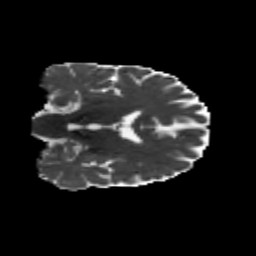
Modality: MD
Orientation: coronal
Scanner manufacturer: siemens
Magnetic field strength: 3 T
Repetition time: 8.8 s
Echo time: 0.085 s